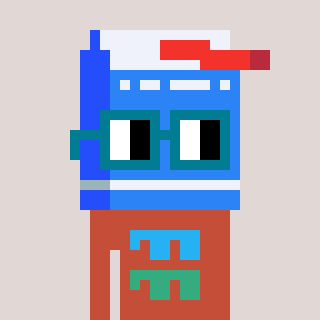
a pixel art character with square dark green glasses, a milk-shaped head and a rust-colored body on a warm background